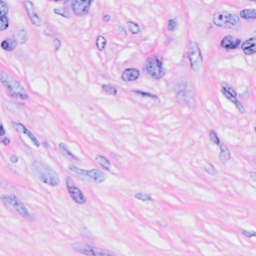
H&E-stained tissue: Breast